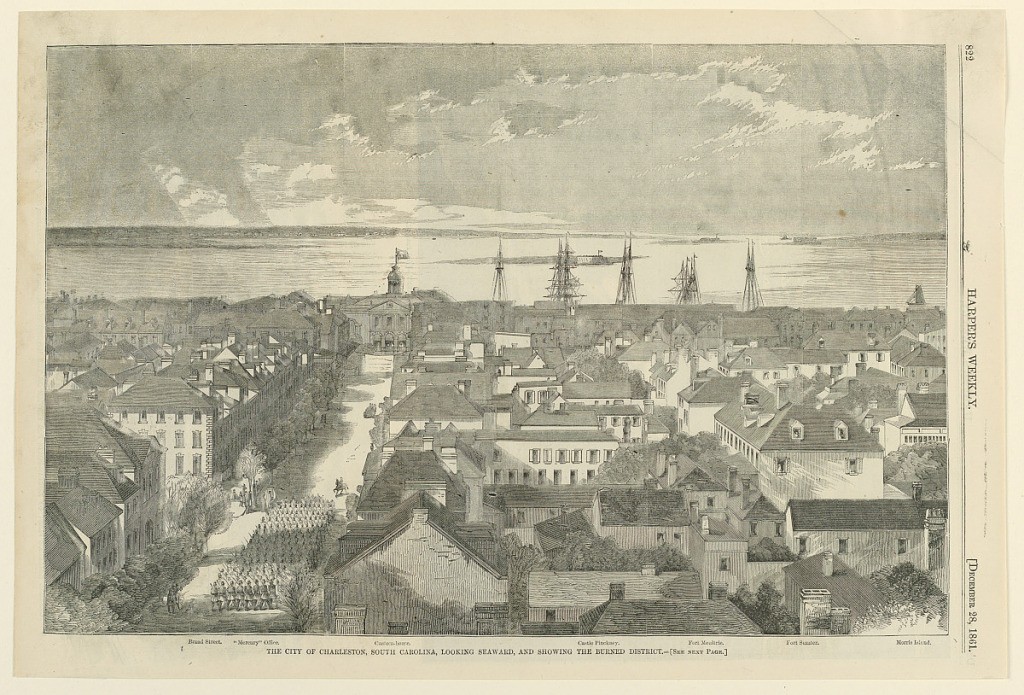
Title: The City of Charleston, South Carolina, Looking Seaward and Showing the Burned District, from Harper's Weekly, December 28, 1861, p. 822.
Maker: Harper & Bros., New York, New York, USA
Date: December 28, 1861
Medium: Wood engraving black ink on newsprint paper
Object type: Print
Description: Horizontal view of the city, looking toward the sea: masts of ships rise above the roofs in the distance and a troop of soldiers march down the avenue at left.